Chest X-ray:
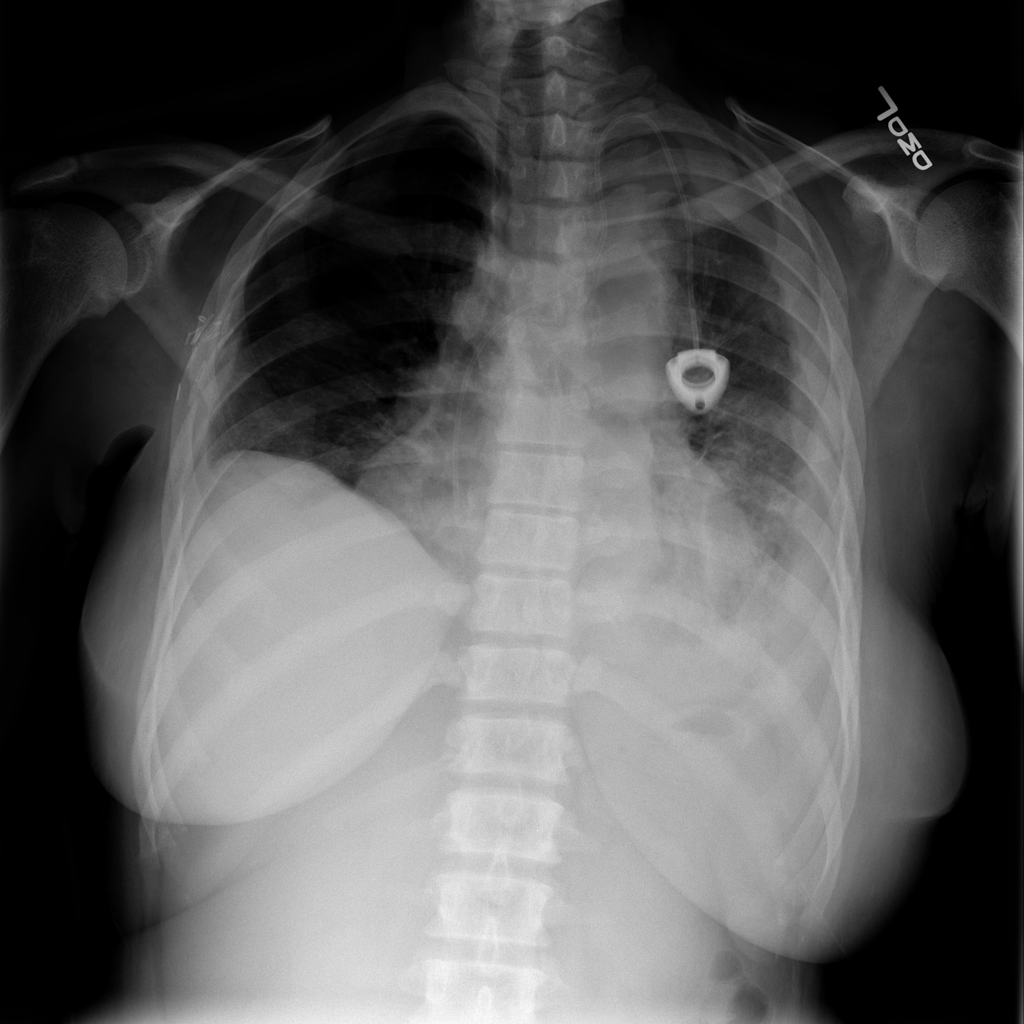
Findings: Pleural Thickening, Consolidation, Effusion, Cardiomegaly
No abnormal finding: no